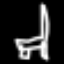
Label: chair